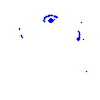
Particle: pion